Field crop: tomato
Growth stage: 1
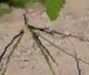
Species: cyperus